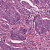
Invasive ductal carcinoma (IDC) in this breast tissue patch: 1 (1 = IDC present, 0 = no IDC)